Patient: sex F, age 33
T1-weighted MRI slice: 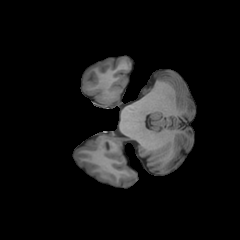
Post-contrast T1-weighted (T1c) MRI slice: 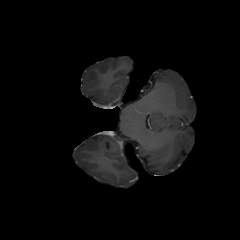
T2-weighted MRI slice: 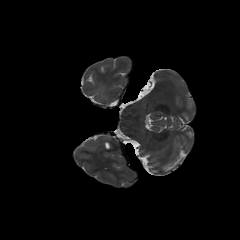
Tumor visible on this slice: no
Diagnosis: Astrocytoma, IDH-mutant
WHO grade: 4